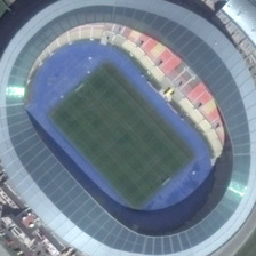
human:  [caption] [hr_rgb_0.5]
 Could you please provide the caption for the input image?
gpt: There are many spectators in the stadium.

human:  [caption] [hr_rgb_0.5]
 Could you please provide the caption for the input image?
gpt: There are many houses outside JIM.

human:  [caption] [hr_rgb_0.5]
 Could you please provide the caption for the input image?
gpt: There are a lot of spectators in the stadium.

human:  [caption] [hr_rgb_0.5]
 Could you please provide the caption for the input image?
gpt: There are a lot of spectators on the court.

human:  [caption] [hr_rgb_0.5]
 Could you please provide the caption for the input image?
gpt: There are many houses outside the stadium.